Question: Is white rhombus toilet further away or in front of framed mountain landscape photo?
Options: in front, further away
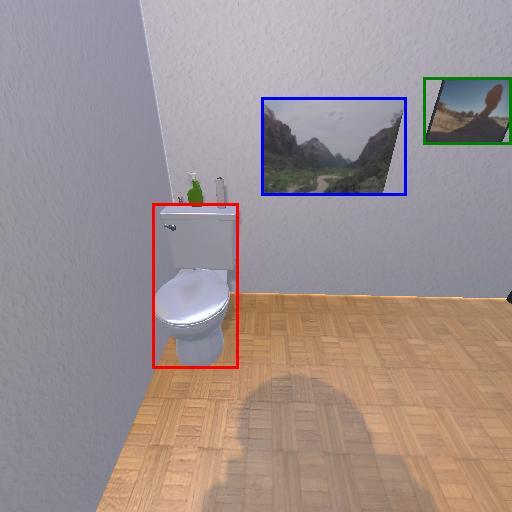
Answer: in front